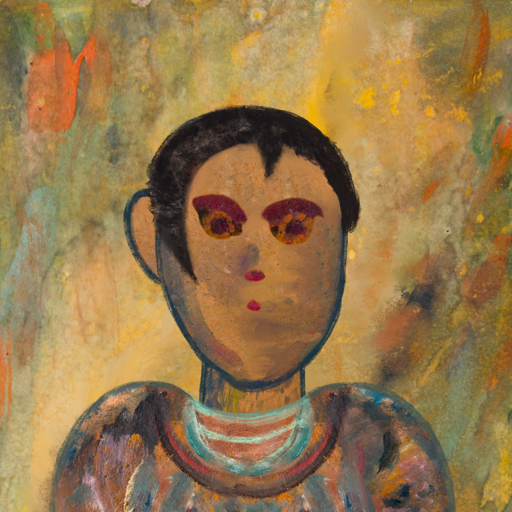
Background: Comrade, Head And Neck Front: In_The_Sun, Face Front: Doll, Bust: Boggyland, Hair Front: Roy_Bahadur, Head Accessory: Blank, Second Necklace: Blank, Necklace: Blank, Baby: Blank